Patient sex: F
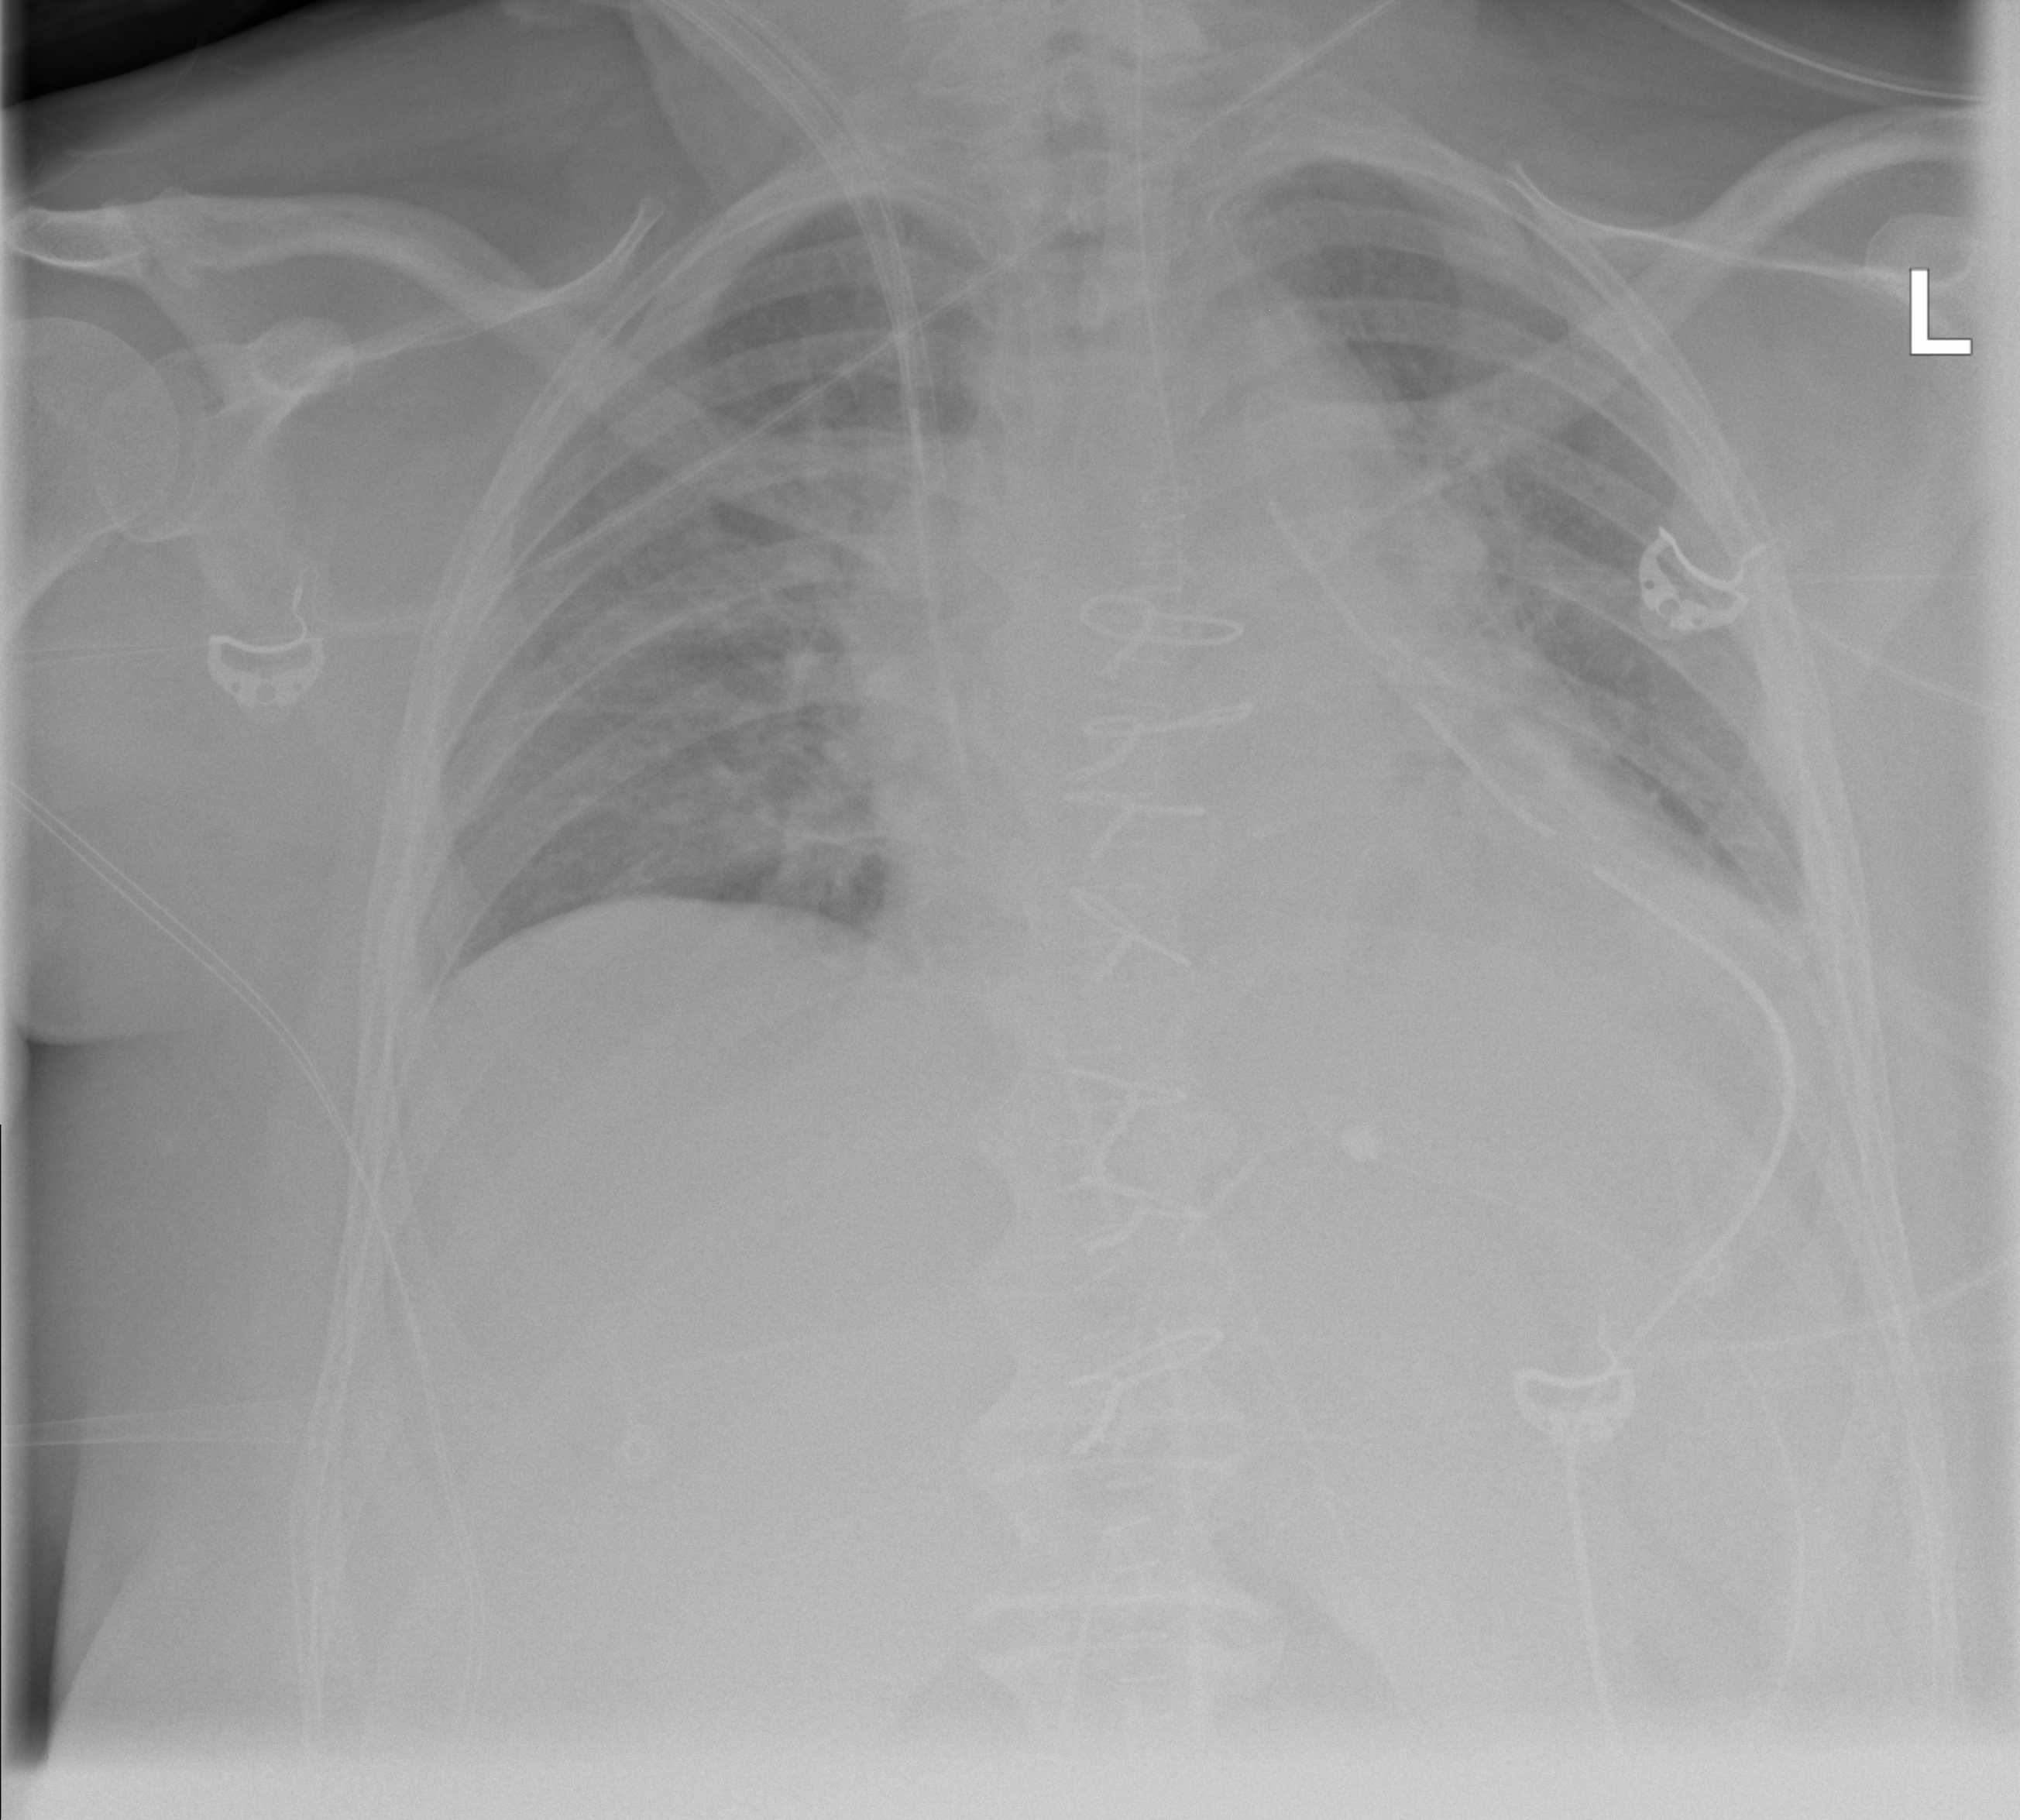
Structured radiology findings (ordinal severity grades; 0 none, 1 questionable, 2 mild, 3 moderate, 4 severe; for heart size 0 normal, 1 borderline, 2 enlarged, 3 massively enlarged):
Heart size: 1
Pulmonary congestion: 2
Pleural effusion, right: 2
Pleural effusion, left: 2
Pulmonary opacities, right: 0
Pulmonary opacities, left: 0
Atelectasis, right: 0
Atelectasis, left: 2